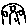
Label: house